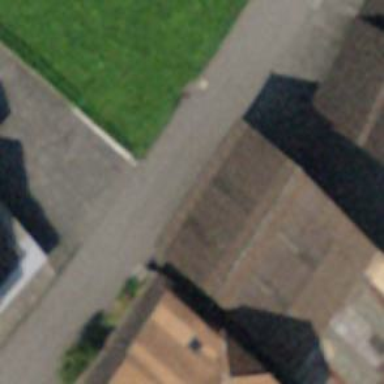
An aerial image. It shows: Barn.